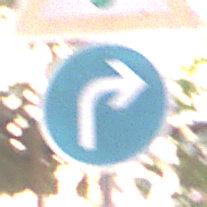
Verkehrszeichen: VorgeschriebeneFahrtrichtungRechts
Zusatzzeichen oben: Lichtzeichenanlage
Umgebung: Outdoor, Urban
Tageszeit: MorningAfternoon
Wetter: Clear
Licht: Natural
Jahreszeit: NotSpecified
Kontrast: LowContrast